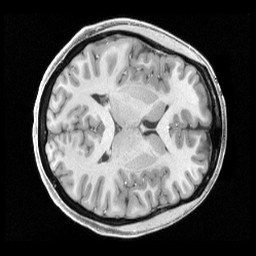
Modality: T1w
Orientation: axial
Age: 26
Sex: female
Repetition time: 2.4 s
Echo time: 0.00222 s